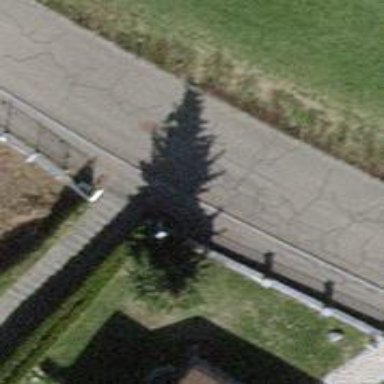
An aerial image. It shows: Road with steps.